Question: I am working on a mapped DVR/cctv UI.
I made it myself, so I did not use google's API. I just cut off big part of the map where I need it.
so, if I do have a really big map, then it won't fit in my pc's resolution, I haven't found a code to move the picture inside the pictureBox, but what I did is to move the pictureBox inside a panel. then it looked like a map, with boundaries. :)
now, I want to be able to save/attach this button to the picture.. so whenever and wherever I move the pictureBox, button gets along with it. even if goes outside the form, but when I drag it back, it appears to where it was let's say, just imagine the button like googlemap's marker. that's what I wanted to happen.
its like I am building my own ..

if you have queries, feel free to ask. TIA
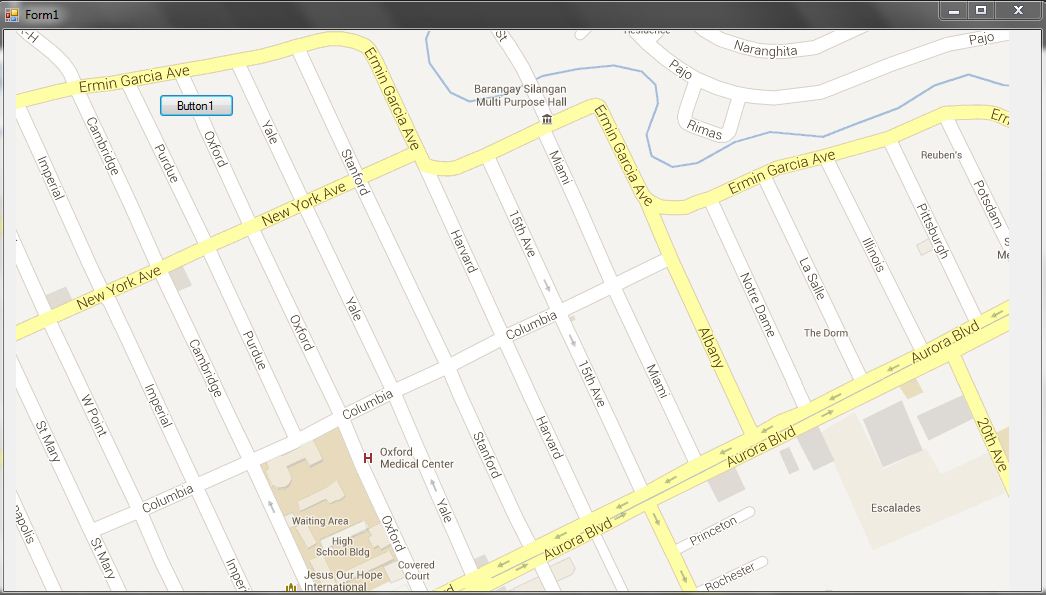
Answer: Simply add your button as a child of your picturebox:
'''
button1.Parent = pictureBox1;
//or
pictureBox1.Controls.Add(button1);
'''
Then you can use the 'Location' property of your button to set it accordingly, that location is relative to your pictureBox, not your form.
If you want to keep the of your button, you can try this code:
'''
Point loc = pictureBox1.PointToClient(button1.PointToScreen(Point.Empty));
button1.Parent = pictureBox1;
button1.Location = loc;
'''